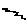
Label: zigzag